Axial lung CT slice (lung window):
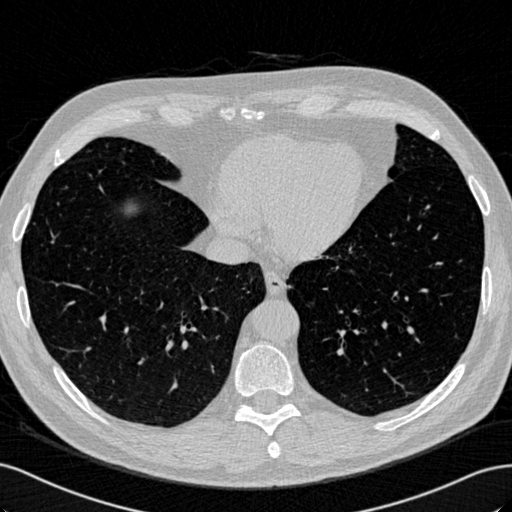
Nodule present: no